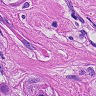
Metastatic tissue present: yes